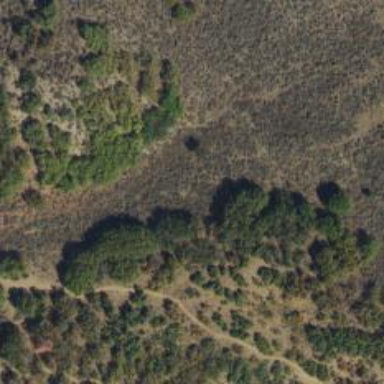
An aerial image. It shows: Path.